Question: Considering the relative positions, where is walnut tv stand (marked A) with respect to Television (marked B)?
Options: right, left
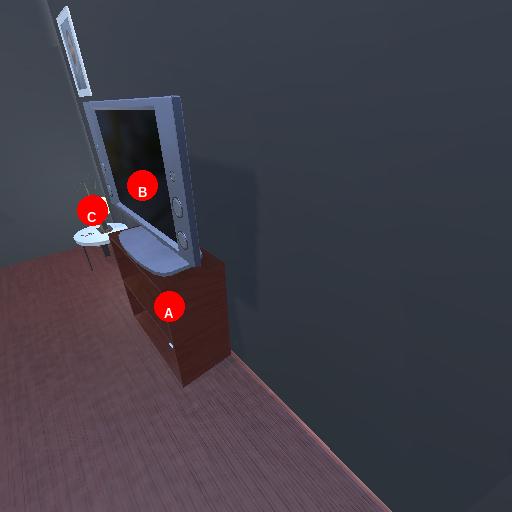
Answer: right